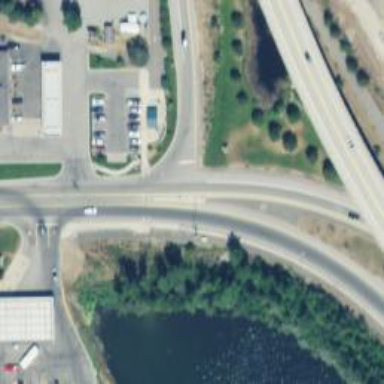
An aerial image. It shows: Trunk link highway.